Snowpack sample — Buffalo Mountain, Silverthorne, Colorado, USA (2/22/26, 2:02 PM MST)
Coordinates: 39.622, -106.113
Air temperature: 33 °F
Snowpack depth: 63 cm
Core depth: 20 cm
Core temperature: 23 °F
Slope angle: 11°, slope face: 116°
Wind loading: low
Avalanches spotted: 0
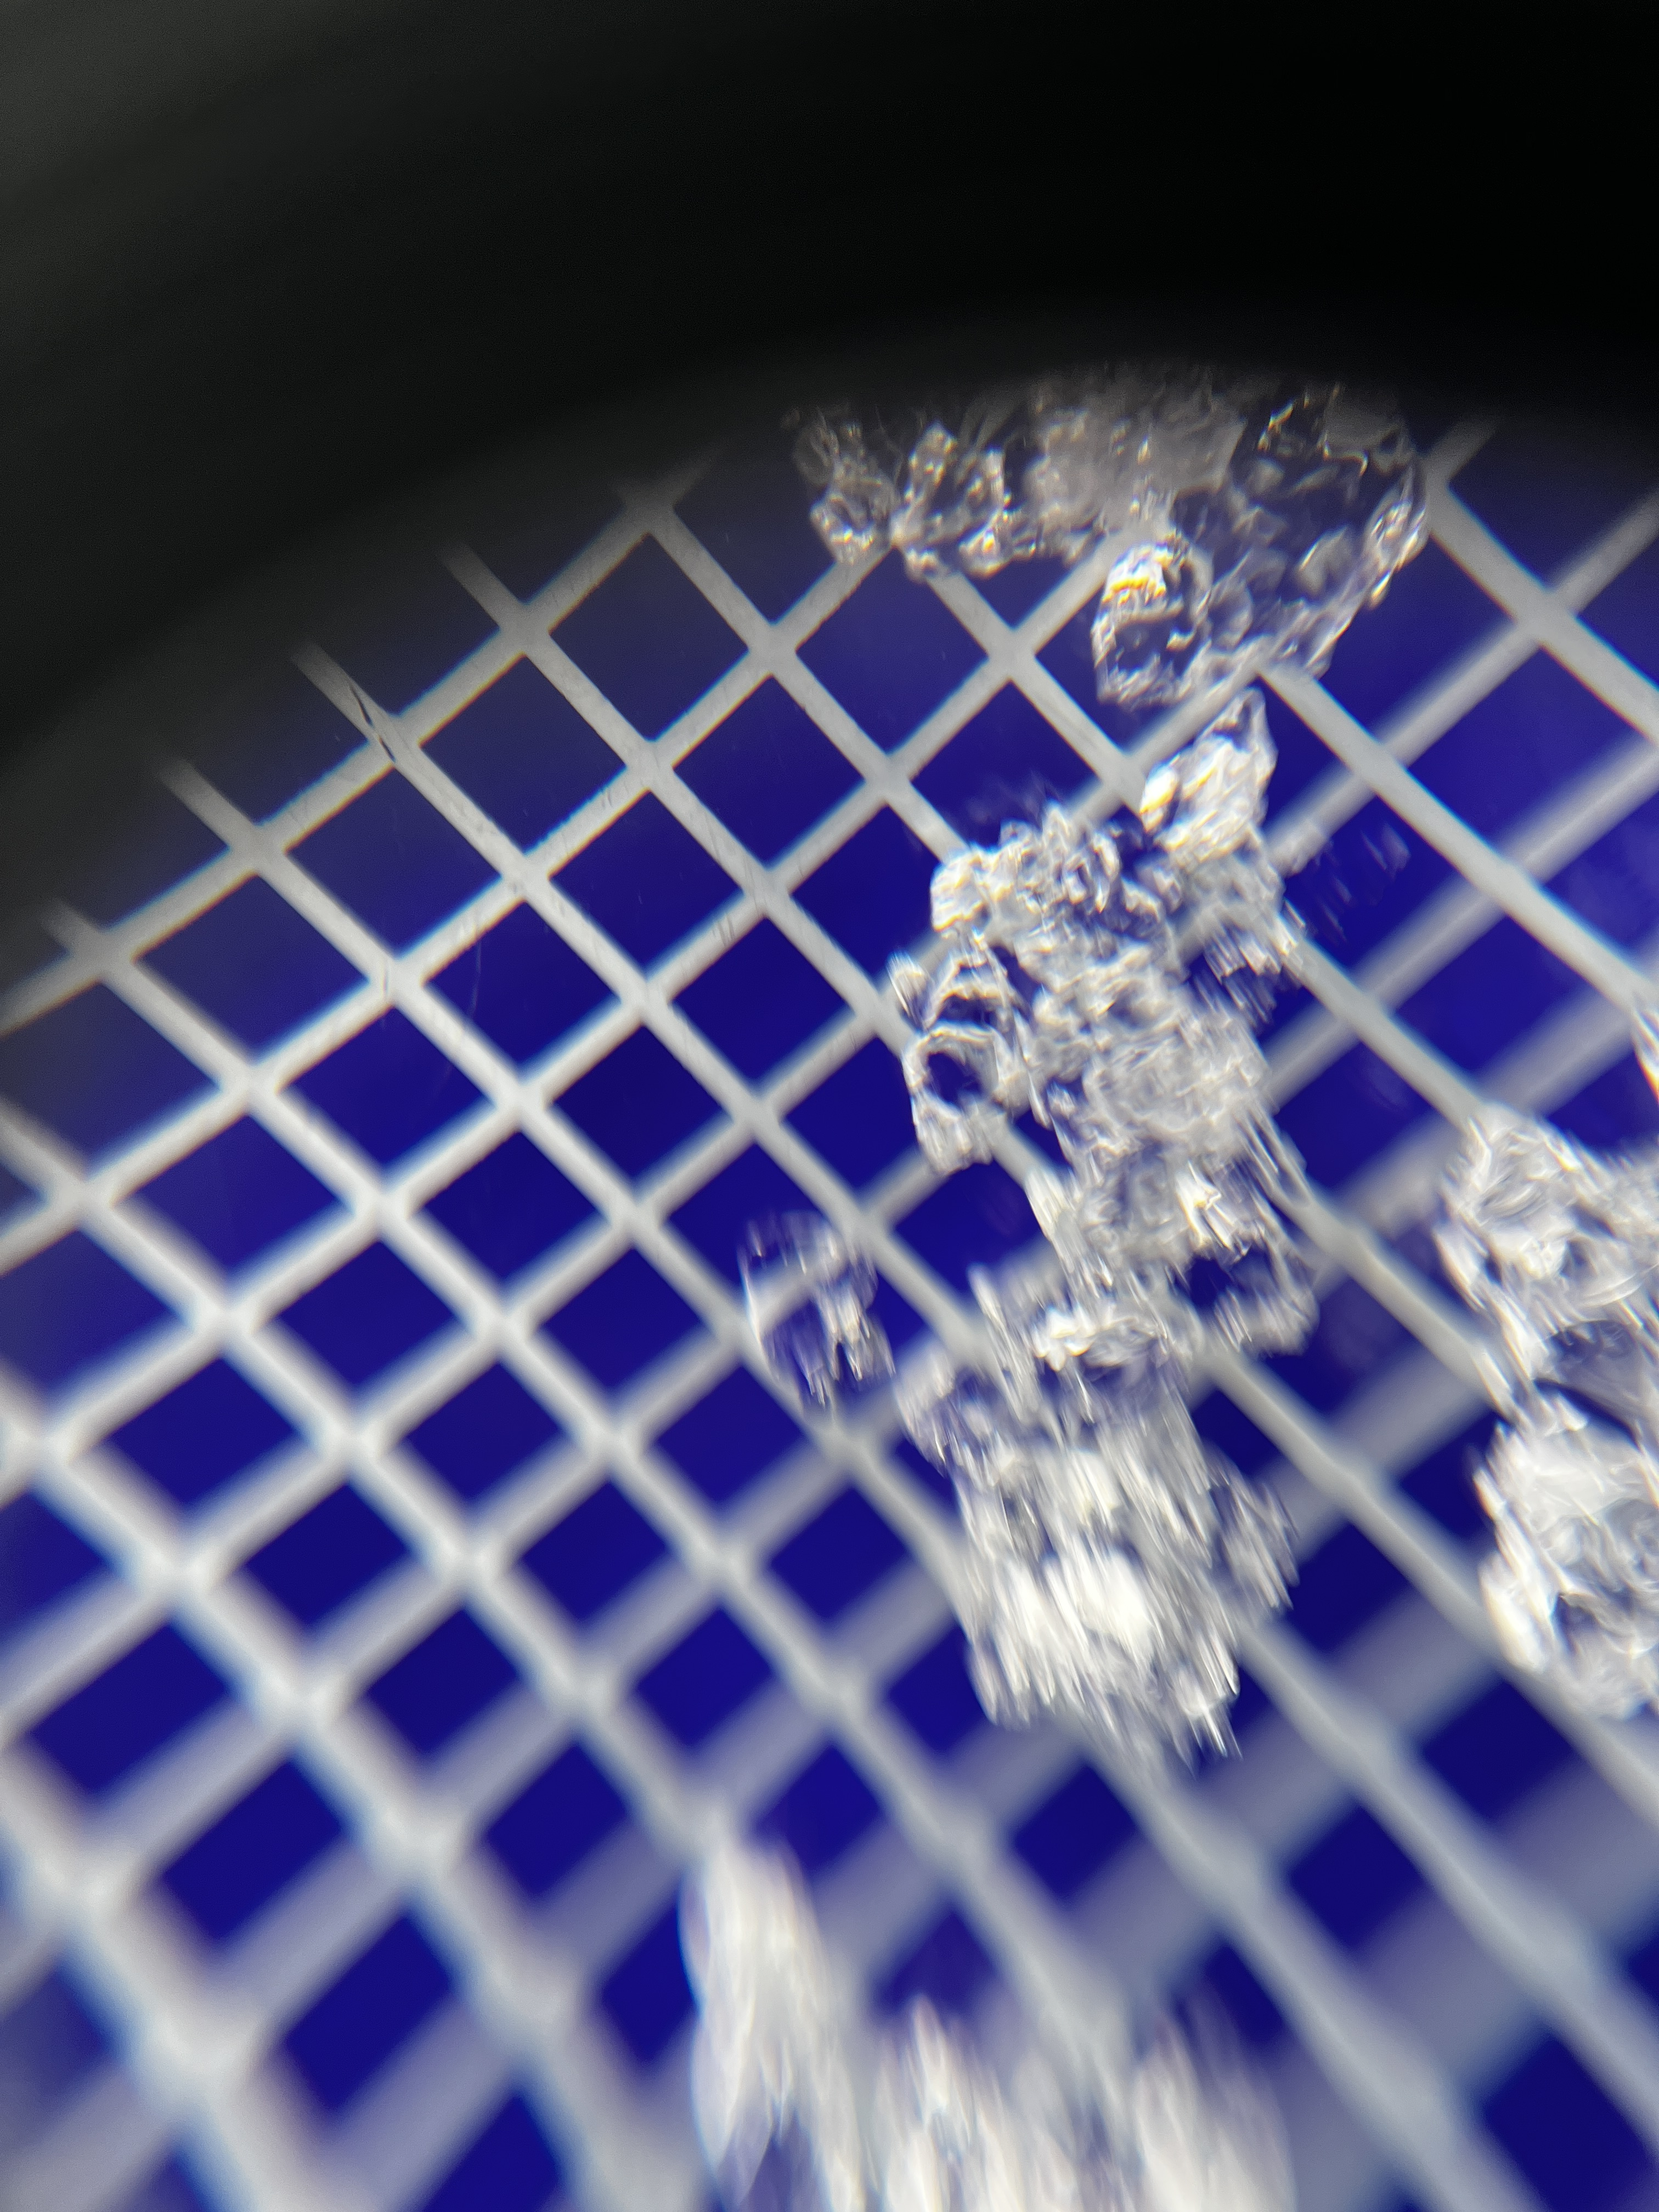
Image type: magnified_profile
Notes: In a firebreak similar to site 1, minimal wind loading with no spotted avalanches (not many faces in view though)